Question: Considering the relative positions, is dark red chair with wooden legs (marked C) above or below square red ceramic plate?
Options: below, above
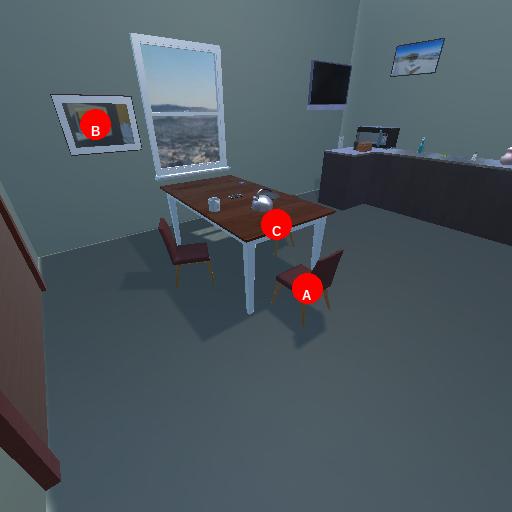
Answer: below